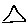
Label: triangle